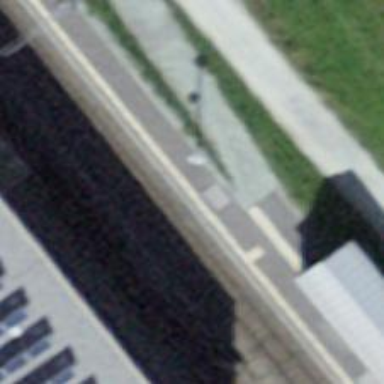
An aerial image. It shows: Railway station.